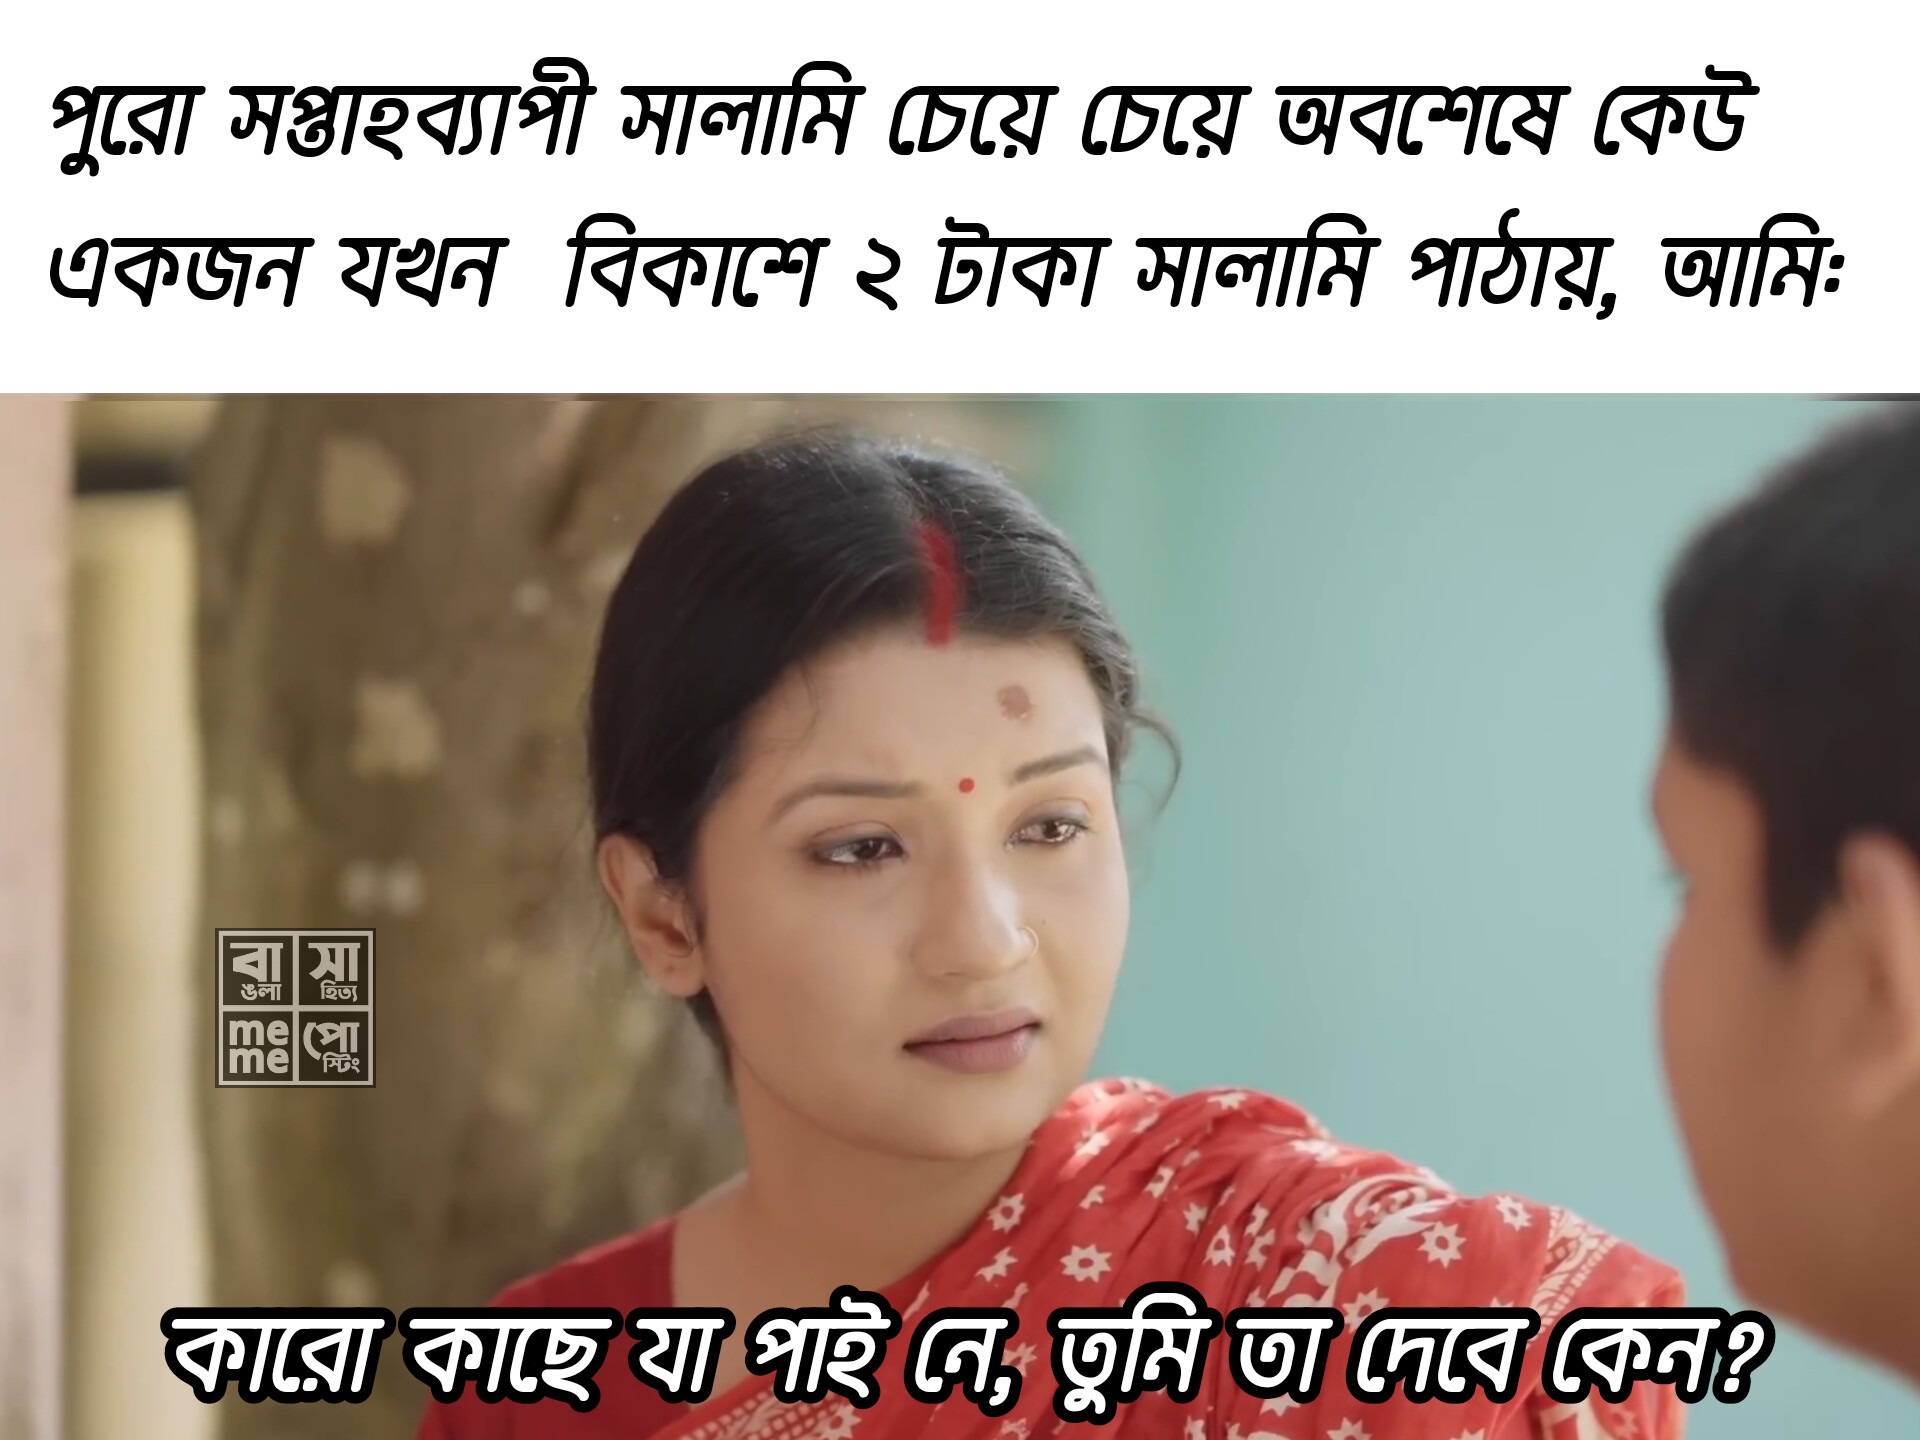
Text: পুরো সপ্তাহব্যাপী সালামি চেয়ে চেয়ে অবশেষে কেউ একজন যখন বিকাশে ২ টাকা সালামি পাঠায় আমি কারো কাছে যা পাই নে তুমি তা দেবে কেন
Label: Non Hate